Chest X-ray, PA view. Patient: 32 years old, sex F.
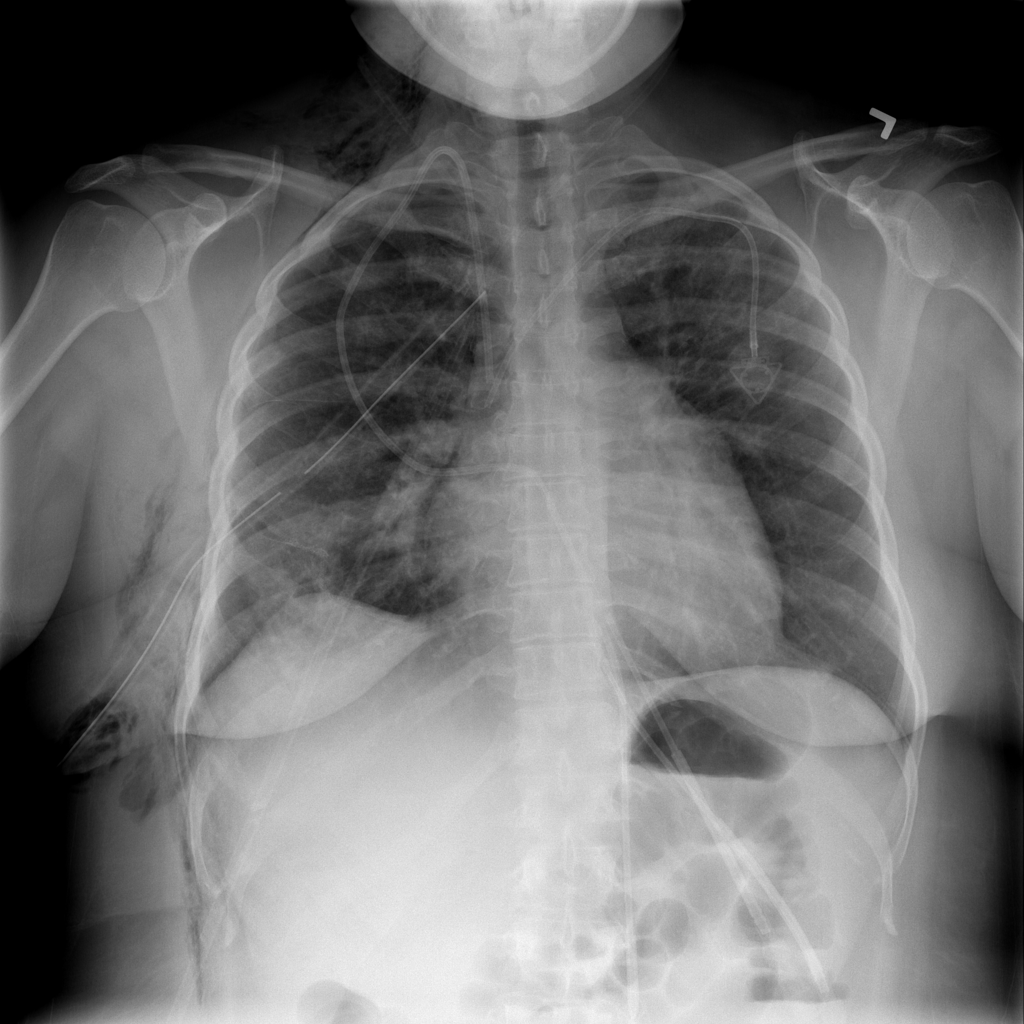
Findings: No Finding